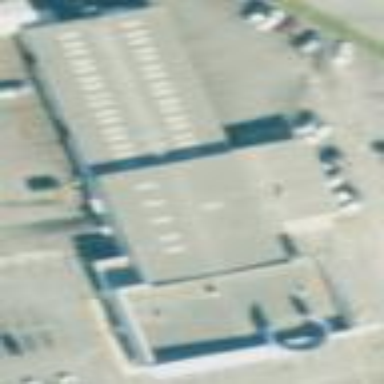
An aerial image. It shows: Retail building with car shop.